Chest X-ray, AP view. Patient: 47 years old, sex M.
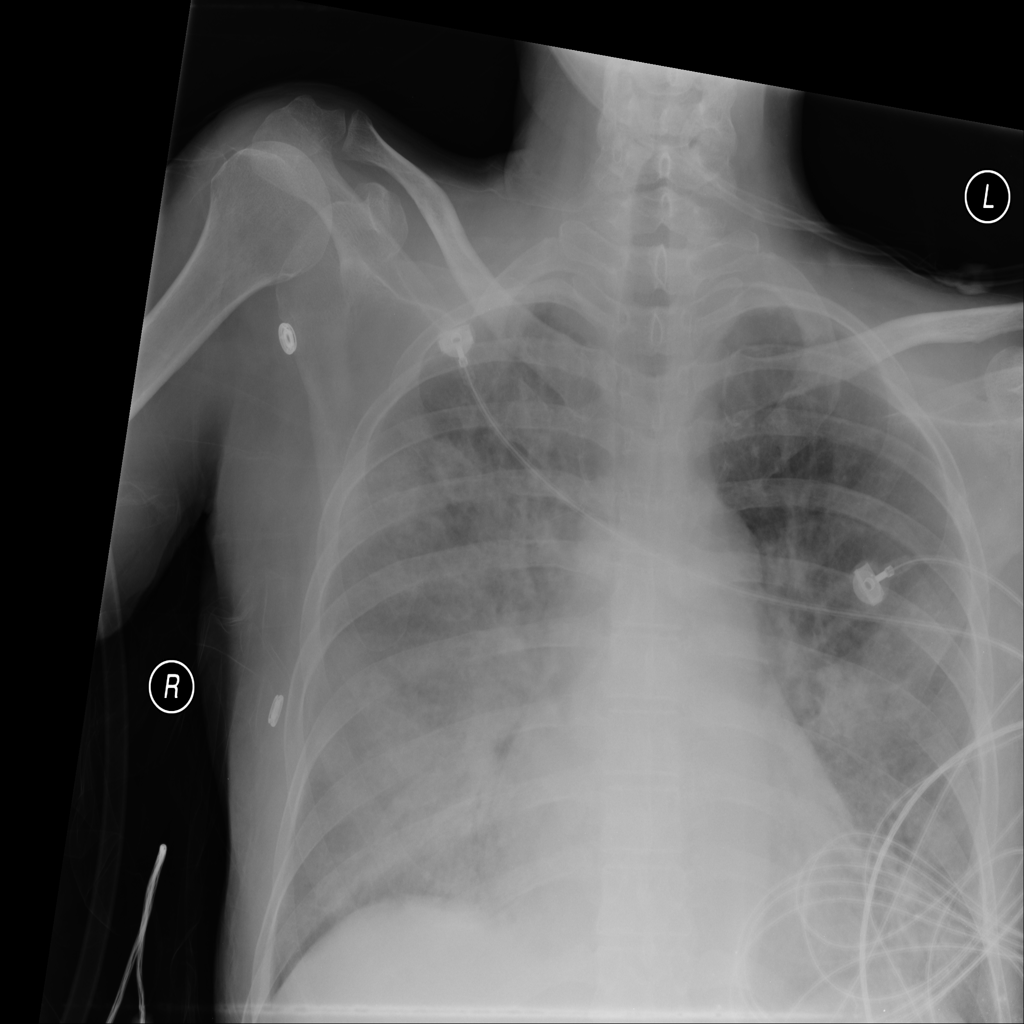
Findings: Infiltration